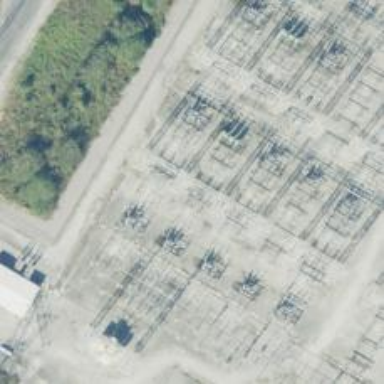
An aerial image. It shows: Switch for power supply.